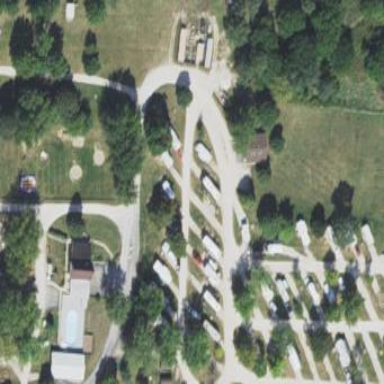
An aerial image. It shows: Campsite for tourism.